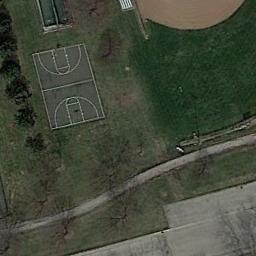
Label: basketball_court